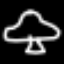
Label: mushroom